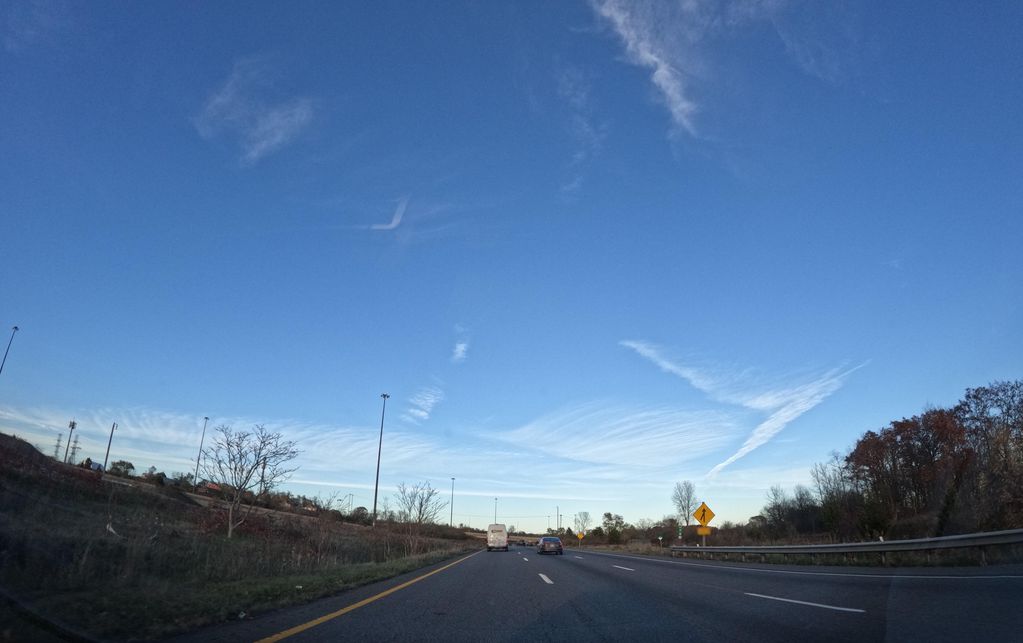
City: hamilton